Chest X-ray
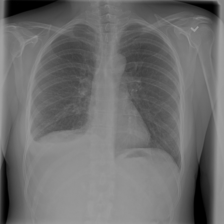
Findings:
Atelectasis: negative
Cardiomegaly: negative
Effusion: positive
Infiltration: negative
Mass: negative
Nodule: negative
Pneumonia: negative
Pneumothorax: positive
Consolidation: negative
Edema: negative
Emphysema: negative
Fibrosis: negative
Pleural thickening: negative
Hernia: negative